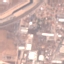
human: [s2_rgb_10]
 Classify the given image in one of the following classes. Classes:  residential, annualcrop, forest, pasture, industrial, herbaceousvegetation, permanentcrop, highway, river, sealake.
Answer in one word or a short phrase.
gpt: Industrial